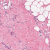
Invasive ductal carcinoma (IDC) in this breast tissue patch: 0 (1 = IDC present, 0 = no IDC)